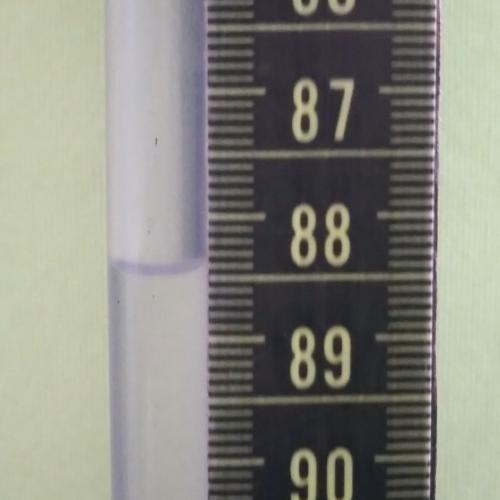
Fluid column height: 88.4 cm